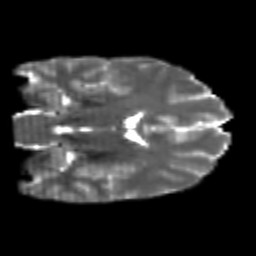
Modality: T2w
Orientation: coronal
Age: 24
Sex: male
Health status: healthy
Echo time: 0.074 s